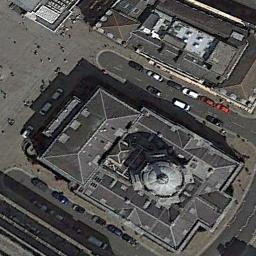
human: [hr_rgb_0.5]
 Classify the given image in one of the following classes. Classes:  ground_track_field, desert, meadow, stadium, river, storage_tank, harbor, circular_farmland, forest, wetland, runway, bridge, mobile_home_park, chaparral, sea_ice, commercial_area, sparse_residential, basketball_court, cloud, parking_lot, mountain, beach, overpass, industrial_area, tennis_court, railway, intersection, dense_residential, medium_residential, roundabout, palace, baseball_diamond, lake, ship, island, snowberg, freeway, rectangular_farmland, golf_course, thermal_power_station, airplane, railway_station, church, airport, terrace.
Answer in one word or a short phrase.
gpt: church